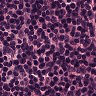
Metastatic tissue present: no